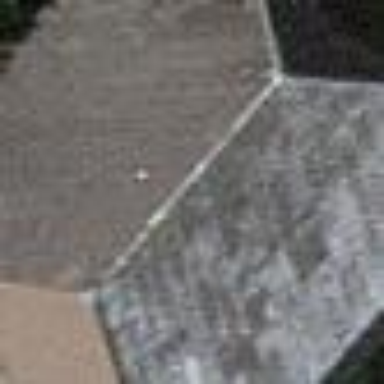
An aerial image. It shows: Rural barn.